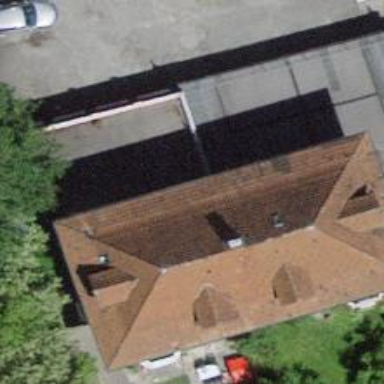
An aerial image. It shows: Building with hipped roof made of roof tiles.